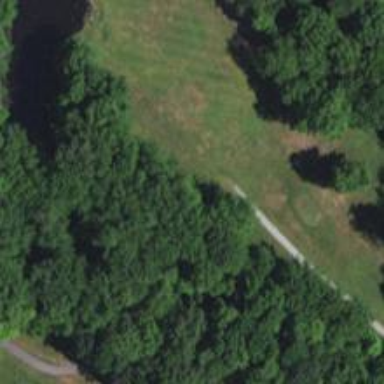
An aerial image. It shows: Service road designated as golf cart path.